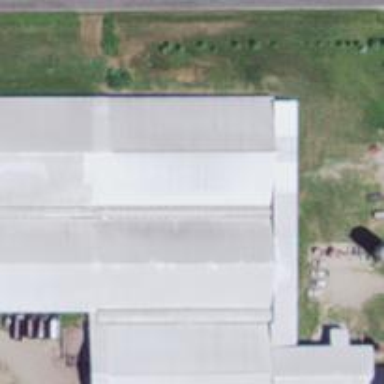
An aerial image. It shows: Farm auxiliary building.